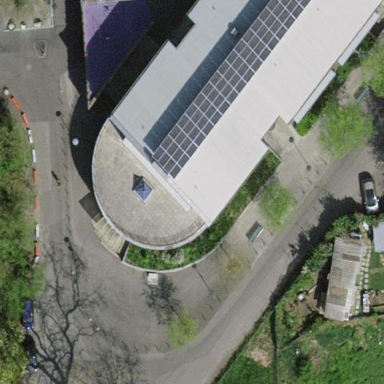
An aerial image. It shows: School building.